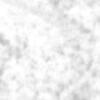
Label: no_change